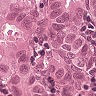
Metastatic tissue present: yes